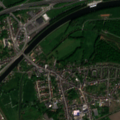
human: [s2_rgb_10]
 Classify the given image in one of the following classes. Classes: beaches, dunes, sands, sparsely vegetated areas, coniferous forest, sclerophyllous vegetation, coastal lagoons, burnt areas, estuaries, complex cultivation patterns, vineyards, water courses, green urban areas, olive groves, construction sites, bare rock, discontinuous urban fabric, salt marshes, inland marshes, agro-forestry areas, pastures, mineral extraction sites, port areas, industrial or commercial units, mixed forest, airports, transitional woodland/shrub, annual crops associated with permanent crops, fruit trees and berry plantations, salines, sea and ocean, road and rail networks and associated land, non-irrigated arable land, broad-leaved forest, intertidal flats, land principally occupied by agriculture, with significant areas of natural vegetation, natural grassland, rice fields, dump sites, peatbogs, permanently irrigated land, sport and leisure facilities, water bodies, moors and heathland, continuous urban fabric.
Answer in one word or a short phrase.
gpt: discontinuous urban fabric, complex cultivation patterns, land principally occupied by agriculture, with significant areas of natural vegetation, moors and heathland, water courses